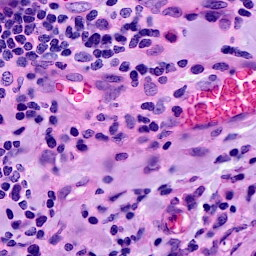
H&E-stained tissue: Breast